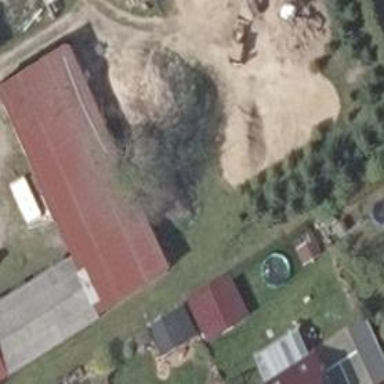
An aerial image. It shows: Farm building.